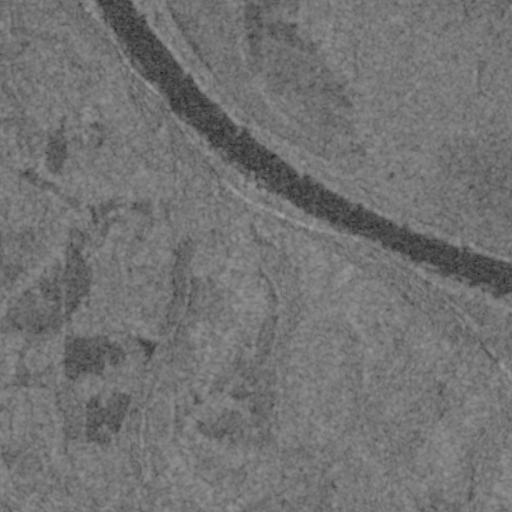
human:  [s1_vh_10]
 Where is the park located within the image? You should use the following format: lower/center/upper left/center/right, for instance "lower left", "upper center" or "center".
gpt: The park is located in the lower right of the image.
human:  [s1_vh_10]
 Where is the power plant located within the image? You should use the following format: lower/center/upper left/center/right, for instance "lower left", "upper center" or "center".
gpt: The power plant is located in the upper right of the image.
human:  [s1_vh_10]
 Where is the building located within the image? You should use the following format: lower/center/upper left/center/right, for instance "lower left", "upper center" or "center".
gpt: The building is located in the center right of the image.
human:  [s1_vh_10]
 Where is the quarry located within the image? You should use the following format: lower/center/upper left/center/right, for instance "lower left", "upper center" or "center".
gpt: There is no quarry in the image.

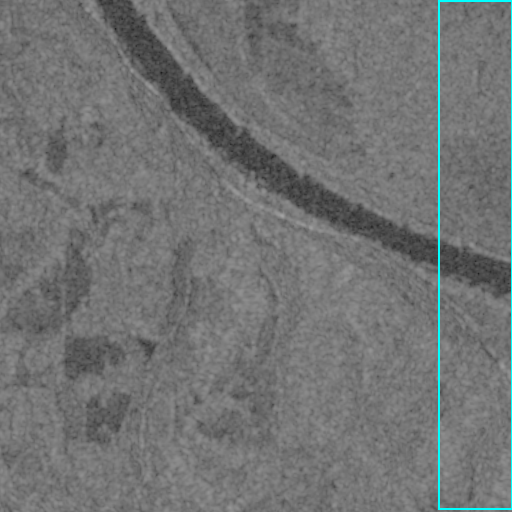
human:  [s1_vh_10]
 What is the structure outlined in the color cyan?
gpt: The structure outlined in cyan is a power plant.
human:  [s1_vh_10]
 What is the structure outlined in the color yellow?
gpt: There is no yellow outline.